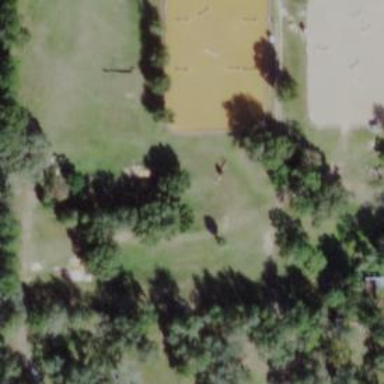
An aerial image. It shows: Equestrian pitch for leisure land use.